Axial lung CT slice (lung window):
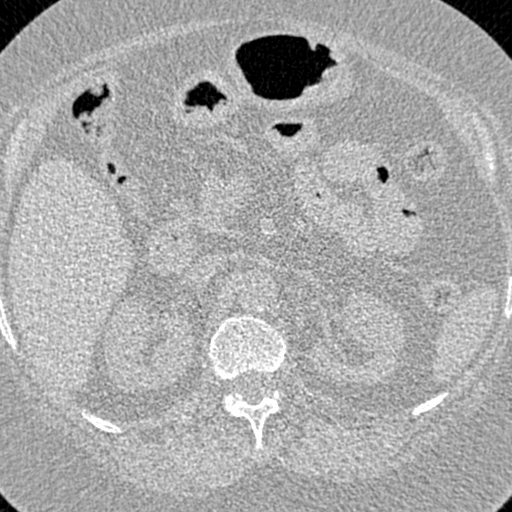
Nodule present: no